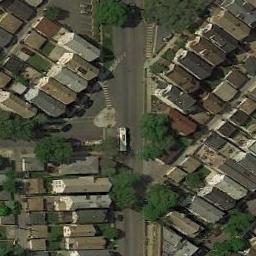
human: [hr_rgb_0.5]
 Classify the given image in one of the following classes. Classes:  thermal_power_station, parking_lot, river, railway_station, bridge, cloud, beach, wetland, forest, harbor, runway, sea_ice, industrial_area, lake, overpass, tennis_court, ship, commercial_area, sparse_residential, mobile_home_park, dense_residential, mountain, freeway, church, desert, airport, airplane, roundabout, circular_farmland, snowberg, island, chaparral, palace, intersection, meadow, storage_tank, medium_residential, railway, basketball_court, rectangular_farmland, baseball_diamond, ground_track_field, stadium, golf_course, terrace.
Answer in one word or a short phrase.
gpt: intersection